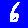
Digit: 6